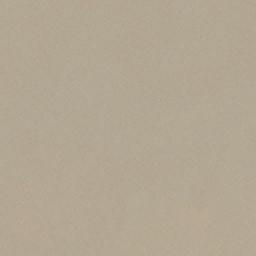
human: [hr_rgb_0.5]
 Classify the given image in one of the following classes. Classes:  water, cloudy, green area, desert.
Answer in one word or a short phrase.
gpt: desert